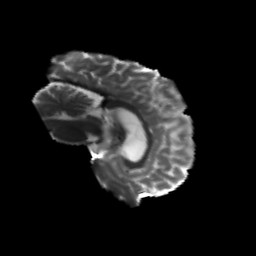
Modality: T2w
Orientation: sagittal
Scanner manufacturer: siemens
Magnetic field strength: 3 T
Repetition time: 8.8 s
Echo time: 0.085 s